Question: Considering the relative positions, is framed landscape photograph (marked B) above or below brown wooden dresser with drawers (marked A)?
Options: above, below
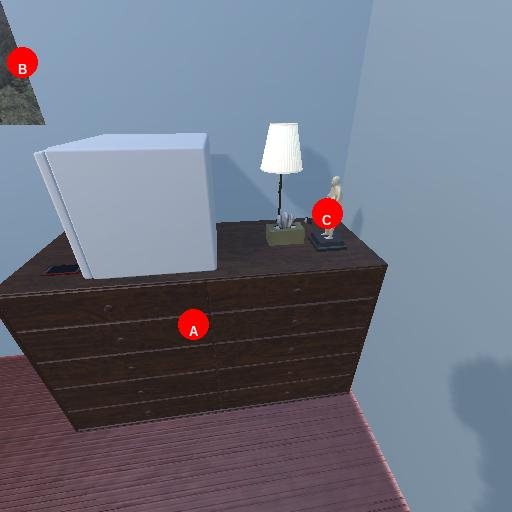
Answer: above